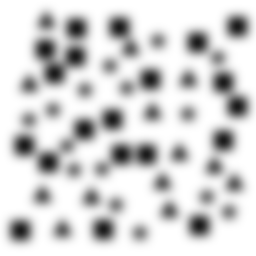
Squares: 20
Triangles: 13
Stars: 15
Total shapes: 48